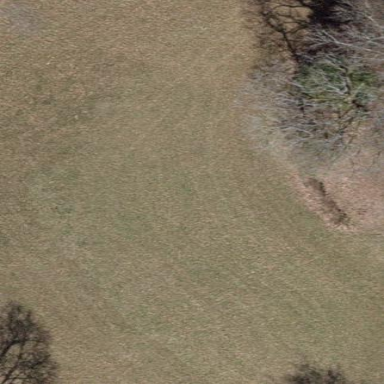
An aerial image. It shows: Beautiful meadow.